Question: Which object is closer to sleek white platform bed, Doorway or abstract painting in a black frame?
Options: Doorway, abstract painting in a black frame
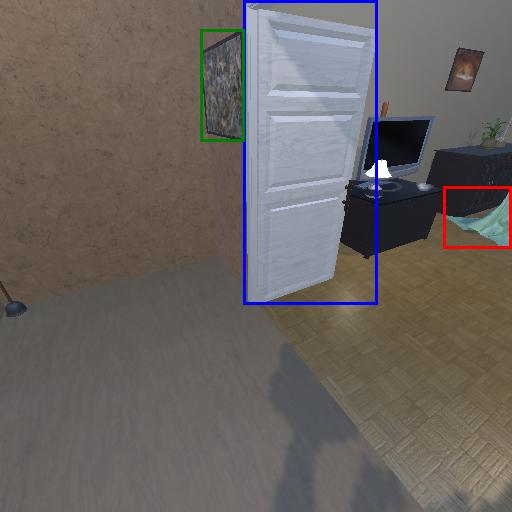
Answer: Doorway